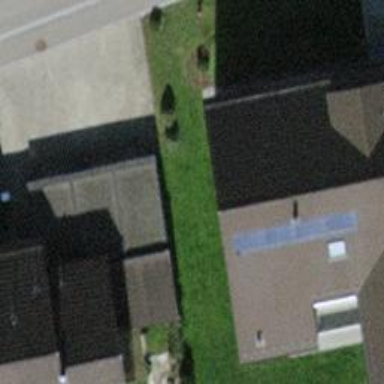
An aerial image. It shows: Garage.